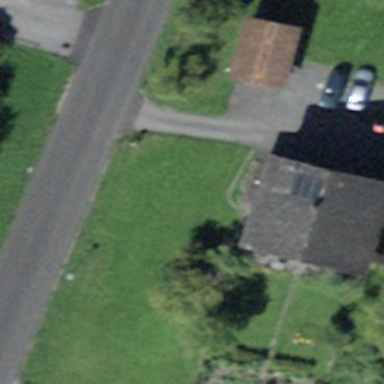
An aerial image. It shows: Residential building.